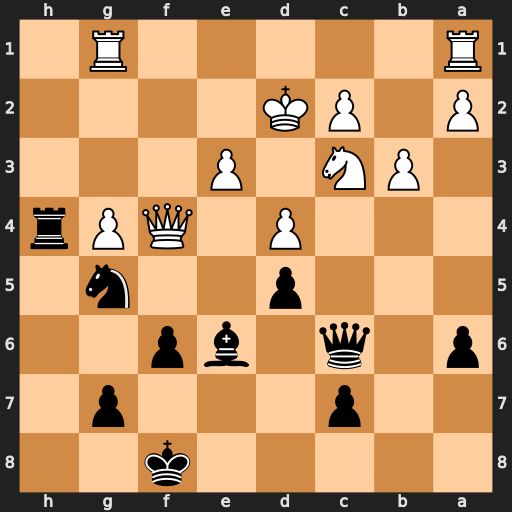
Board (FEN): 5k2/2p3p1/p1q1bp2/3p2n1/3P1QPr/1PN1P3/P1PK4/R5R1
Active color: b
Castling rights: -
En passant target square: -
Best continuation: Rh2+ Qxh2 Nf3+